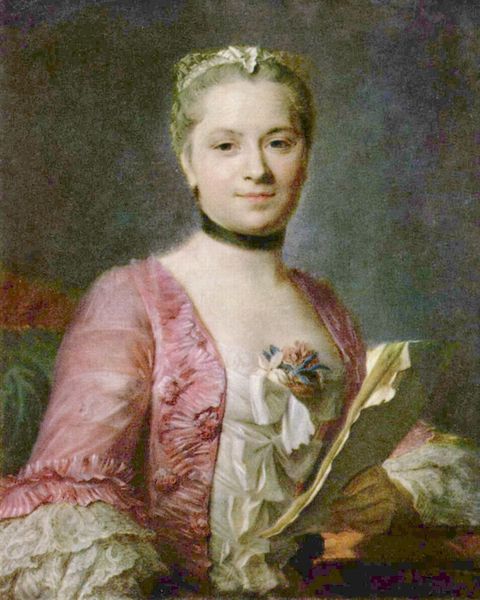
Titel: Porträt einer Dame
Künstler: Maurice Quentin de La Tour
Standort: Boston (Massachusetts)
Institution: Museum of Fine Arts
Schlagwörter: blätter, dunkel, gemälde, hand, haut, kopf, schatten, weiß, grün, ocker, sitzen, ausschnitt, blume, blumen, elegant, finger, frankreich, frau, frisur, haar, hell, hintergrund, kleid, licht, mund, nase, ohr, paris, pastell, schmuck, schwarz, blick, blüte, blüten, dame, rose, rot, beige, haube, malerei, schleife, jacke, wand, arme, augen, band, blass, bluse, gesicht, halten, samt, spitze, ärmel, bild, bildnis, hals, hände, innenraum, portrait, porträt, öl, gewand, haare, halbfigur, reich, sessel, adel, innen, blatt, schleifen, brosche, brustbild, dekolletee, diadem, frontal, krone, lippen, ohren, prinzessin, rokoko, rosa, seide, adelige, perücke, lächeln, papier, papiere, sofa, halsband, mieder, noten, probe, kette, lila, violett, hof, braut, büste, lesen, verzierung, robe, rüschen, halsschmuck, kropfband, schick, lächelnd, ring, halskette, lachen, zettel, text, zeitung, manschetten, brokat, bürste, seiten, brief, briefe, geschnürt, korsett, adelig, königin, blumenschmuck, rokokko, kopfschmuck, verspielt, hofdame, kaiserin, nattier, anmut, engalnd, anmutig, halsring, vortragen, oesterreich, la tour, kleis, samtband, korset, jaare, halsreif, hanlsband, jean-marc nattier, shcleife, mun, löeid, hüpsch, kerset